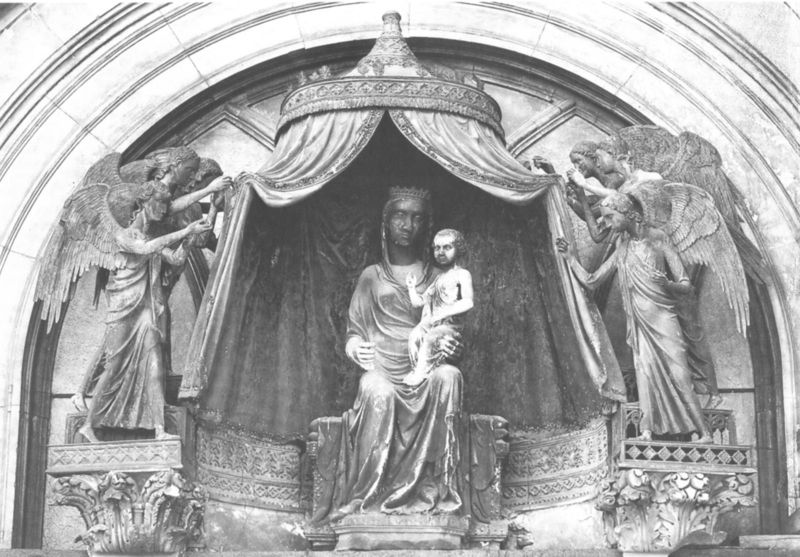
Titel: Orvieto, Dom, Fassadenschmuck
Künstler: Lorenzo Maitani
Standort: Orvieto, Dom (EU - I - Umbrien)
Schlagwörter: blätter, flügel, sitzen, frau, dach, federn, stein, vorhang, kirche, kind, mutter, krone, engel, statue, relief, bogen, rundbogen, kuppel, schwarzweiß, rauten, schoss, spitzbögen, jesus, heben, baldachin, maria, madonna, heiland, mutter gottes, gemeisselt, bildhau